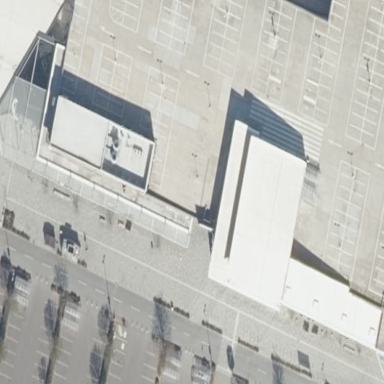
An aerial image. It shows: Building with flat roof.